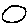
Label: circle